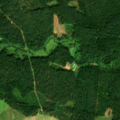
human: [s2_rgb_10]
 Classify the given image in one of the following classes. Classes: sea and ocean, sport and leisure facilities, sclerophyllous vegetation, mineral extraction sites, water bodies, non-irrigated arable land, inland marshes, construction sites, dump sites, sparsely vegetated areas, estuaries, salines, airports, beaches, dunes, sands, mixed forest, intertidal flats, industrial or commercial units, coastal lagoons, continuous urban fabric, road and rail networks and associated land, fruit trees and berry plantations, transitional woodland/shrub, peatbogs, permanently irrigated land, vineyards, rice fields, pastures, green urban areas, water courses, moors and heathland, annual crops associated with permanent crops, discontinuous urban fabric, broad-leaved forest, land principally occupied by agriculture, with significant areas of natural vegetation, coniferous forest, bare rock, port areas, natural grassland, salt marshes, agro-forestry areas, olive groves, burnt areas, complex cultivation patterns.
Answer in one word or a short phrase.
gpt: non-irrigated arable land, land principally occupied by agriculture, with significant areas of natural vegetation, coniferous forest, mixed forest